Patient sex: F
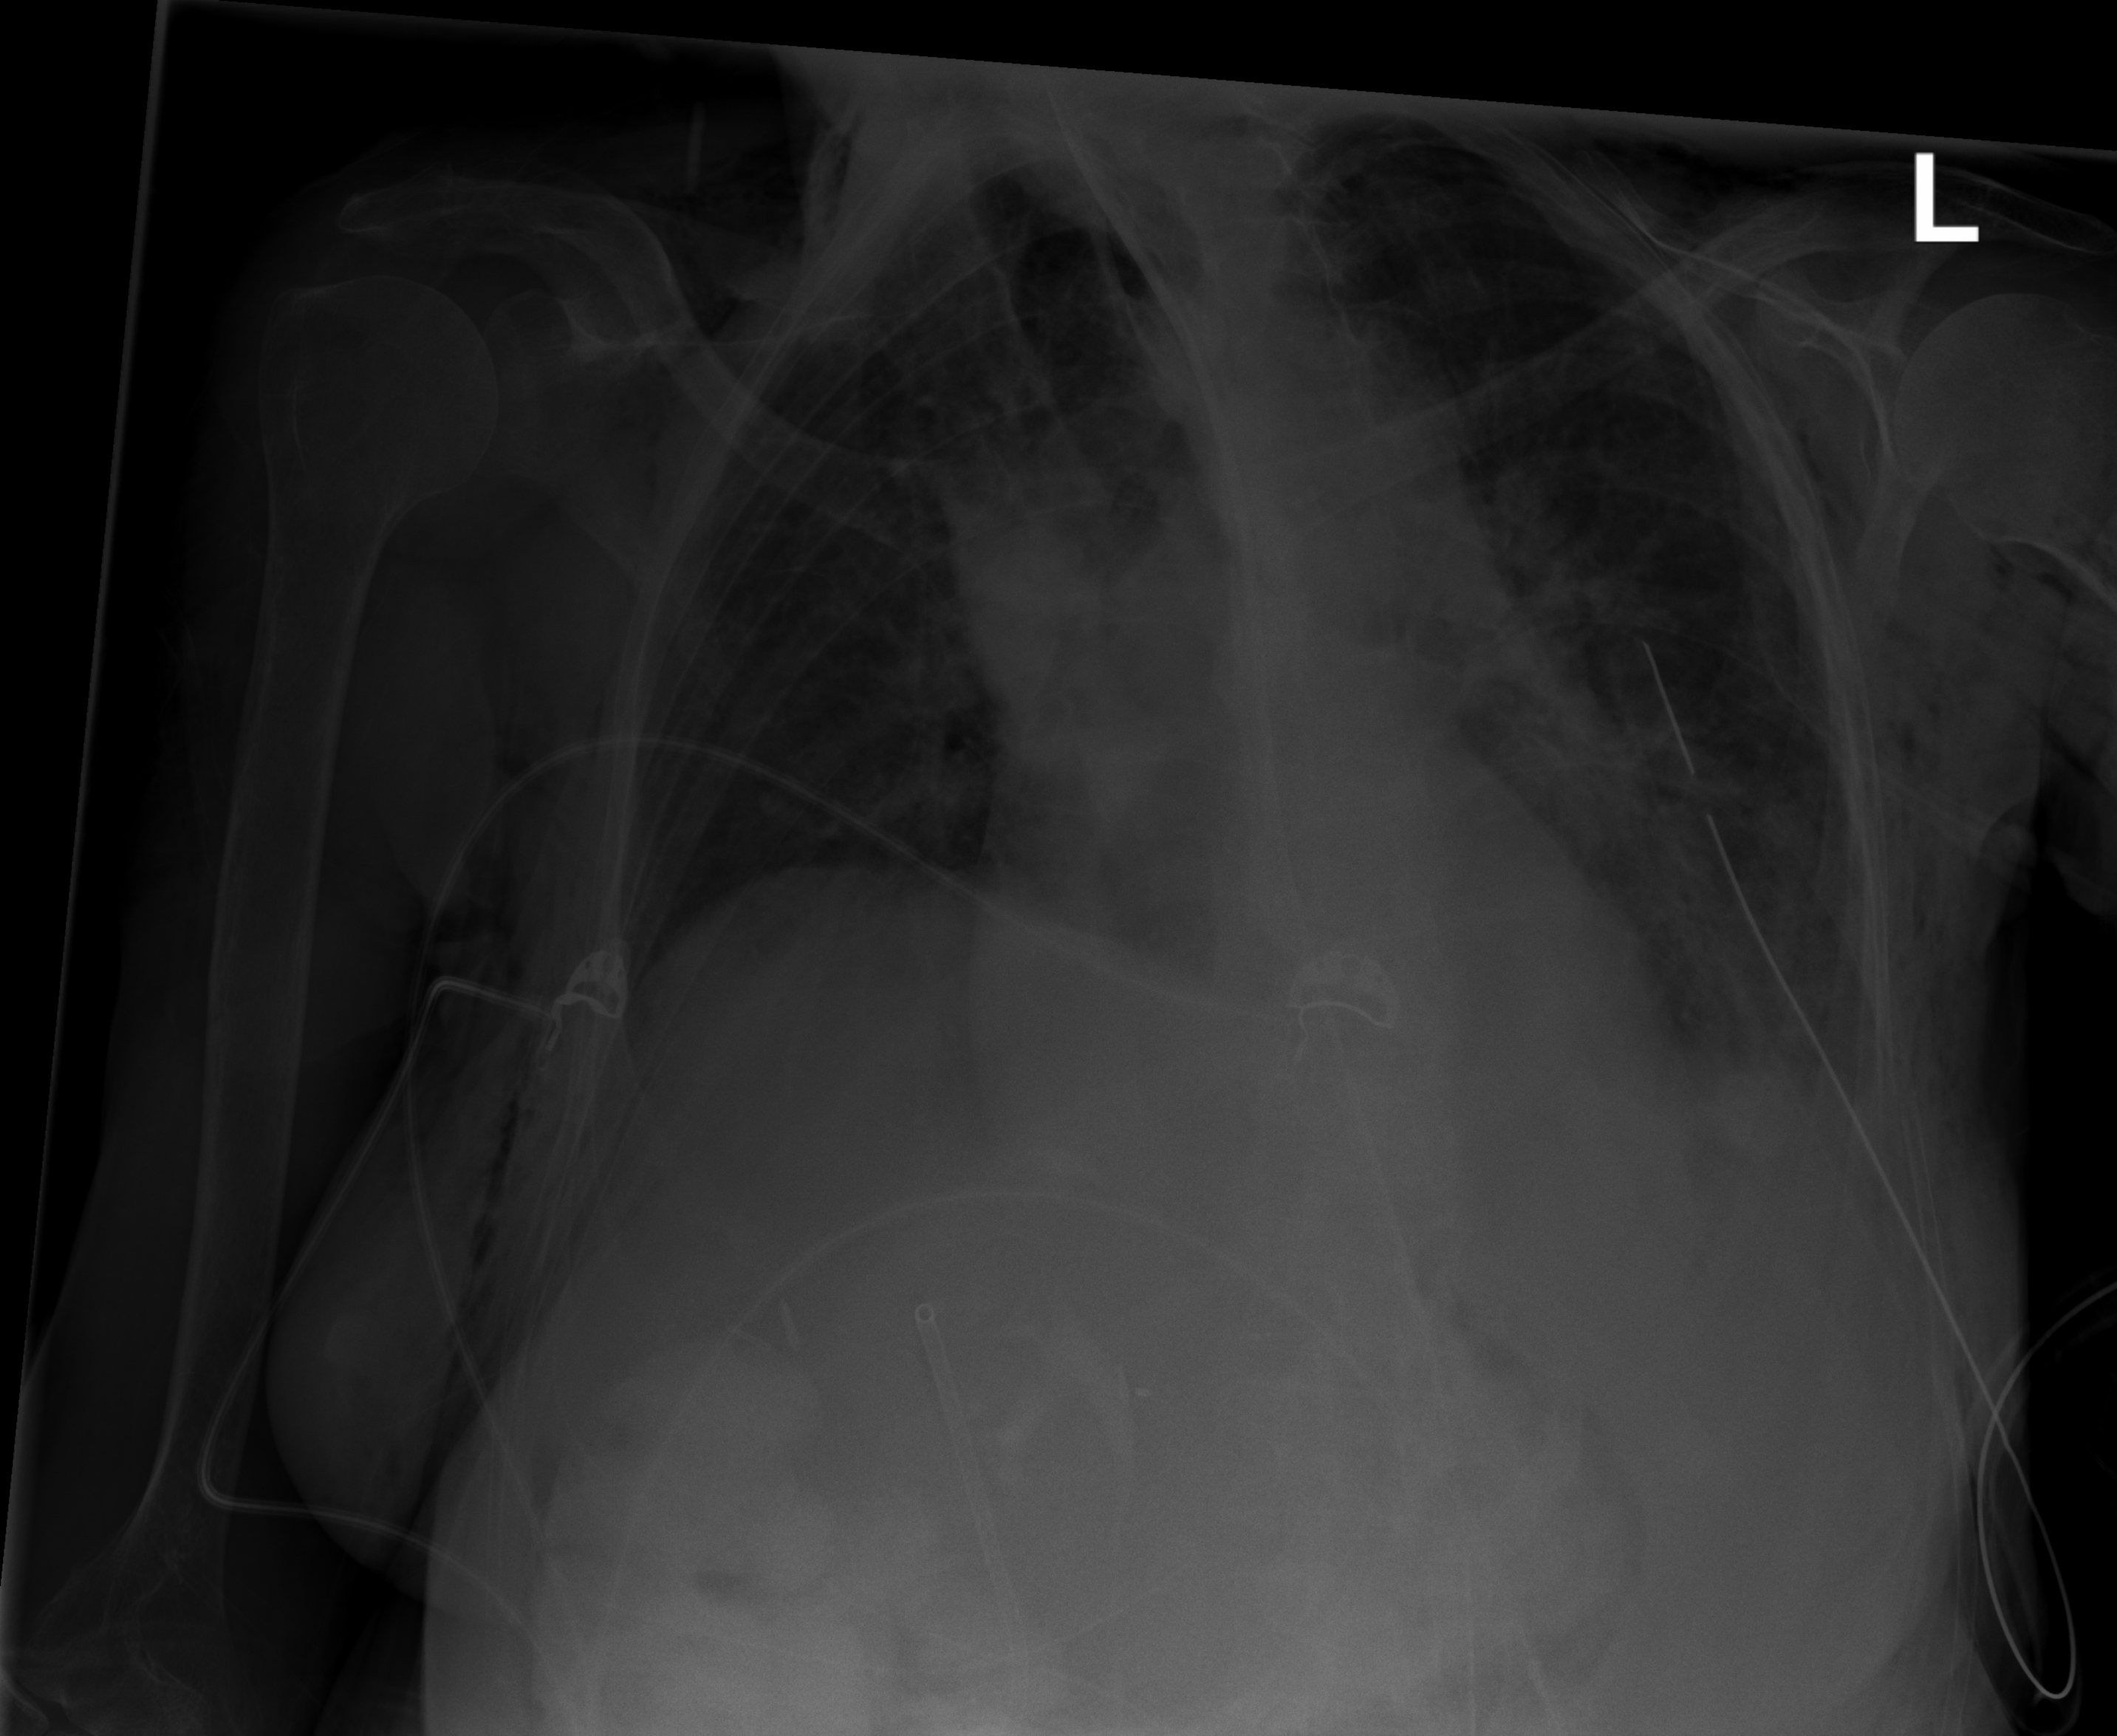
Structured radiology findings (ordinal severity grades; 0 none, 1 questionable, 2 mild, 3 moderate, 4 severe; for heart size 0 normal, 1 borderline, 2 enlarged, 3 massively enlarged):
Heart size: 0
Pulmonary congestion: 0
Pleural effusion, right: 0
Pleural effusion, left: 2
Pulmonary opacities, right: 0
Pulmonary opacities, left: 0
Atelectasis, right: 0
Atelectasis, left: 2